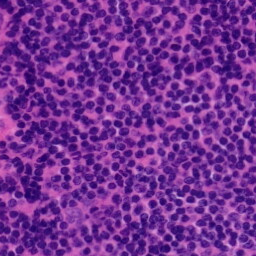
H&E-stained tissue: Tonsil